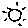
Label: sun